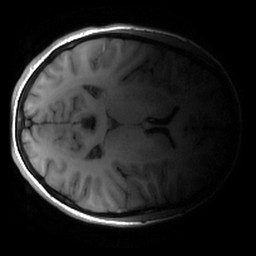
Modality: T1w
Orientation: axial